Interaction volume radius: 10 \u00c5
Interaction volume height: 15 \u00c5
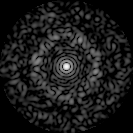
Disorder parameter: 0.8231